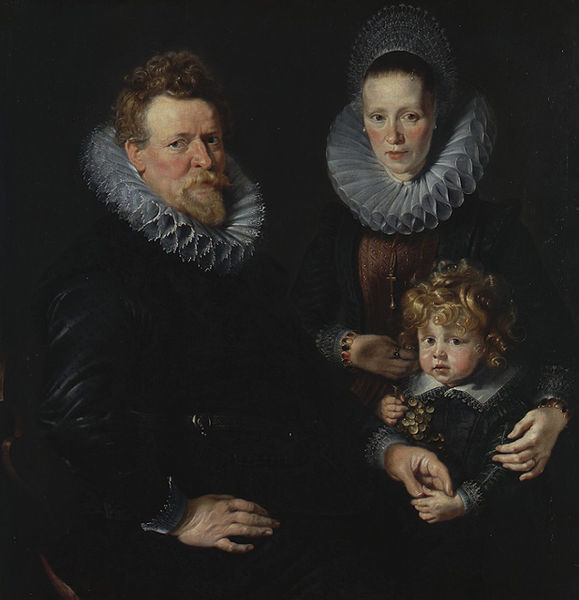
Titel: Bildnis eines Ehepaares mit einem Kinde
Künstler: Peter Paul Rubens
Standort: Karlsruhe
Institution: Staatliche Kunsthalle Karlsruhe
Schlagwörter: blau, dunkel, gemälde, gruppe, hand, haut, mann, rubens, schatten, weiß, grün, mädchen, sitzen, blumen, braun, daumen, frau, geste, grau, hell, holz, kleid, kleider, licht, mund, nase, ohrring, schmuck, schwarz, stuhl, blick, gürtel, rot, haube, malerei, mode, alt, bart, blond, gesichter, jacke, jung, augen, barock, blicke, bärtig, falten, gesicht, haarschmuck, halten, inkarnat, kleidung, kragen, rembrandt, spitze, vollbart, bild, bildnis, hals, halskrause, halskrausen, holland, hände, krausen, krägen, mühlsteinkragen, niederlande, portrait, porträt, öl, gewand, gold, haare, mantel, reich, sitzend, stehend, adel, eltern, familie, familienporträt, kaufmann, kind, mutter, ohrringe, spitzen, tochter, vater, diadem, edelsteine, gotik, krone, lippen, locken, perlen, potrait, renaissance, rouge, frucht, früchte, stilleben, trauben, kopfbedeckung, pflücken, spanien, wangen, düster, man, backen, kette, van gogh, ölgemälde, angst, essen, streng, finster, konservativ, lichteinfall, junge, ring, schnalle, knabe, spanisch, kreuz, bub, porträts, lockig, bürger, leinwand, stehkragen, niederländisch, gruppenbild, krause, portraits, spitzbart, tracht, ehepaar, ehe, eheleute, armband, armbänder, armreif, armreifen, jüngling, rote haare, weintrauben, portät, mittelalter, herzog, prinz, repräsentation, tiara, hell-dunkel-kontrast, adlige, familienbild, flämisch, niederländer, patrizier, gurt, traube, weintraube, niederland, kopfschmuck, lockenkopf, berührung, sohn, bube, familienportrait, unglücklich, erwartung, lau, pausbacken, inkrnat, incarnat, gelockt, baock, seltsam, caravagio, juwelen, befremdlich, 1800, wagenradkragen, pelen, #schwarz, stnadesgemäß, rosige wangen, toscher, kinmädchen, caravgio, mühlenkragen, stielleben, familiehalskrause, schwmarz, ehepartner, befremdend, griff nach kind